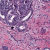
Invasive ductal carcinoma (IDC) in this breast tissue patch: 0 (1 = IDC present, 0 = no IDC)